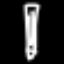
Label: pencil